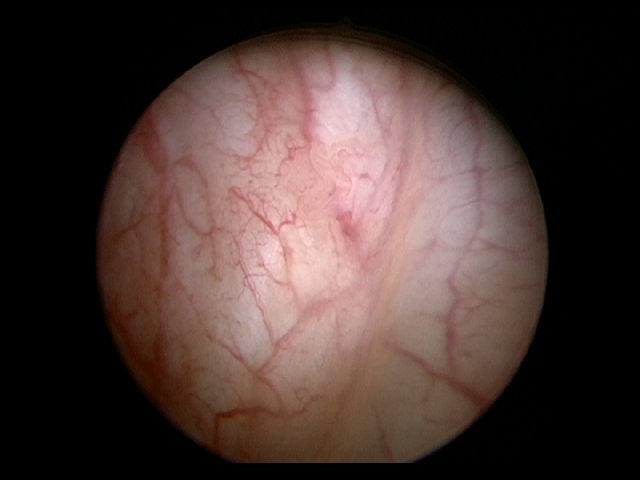
Modality: WLC
Class: Non-malignant
Subclass: InflammationNOS
Lesion: L2
Morphology: Papillary
Bladder cancer association: No